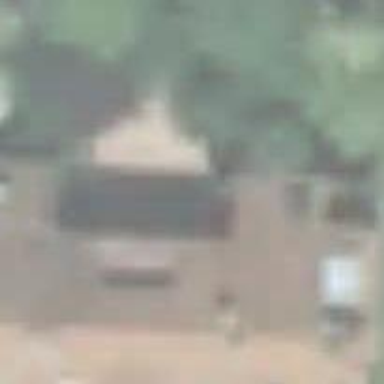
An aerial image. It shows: Terrace building.